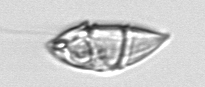
Label: Gyrodinium